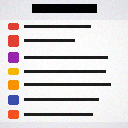
Screen state: on